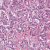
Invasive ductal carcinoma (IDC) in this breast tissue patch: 1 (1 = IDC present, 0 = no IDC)